【题型】解答题　【知识点】平面几何　【难度】easy
如图所示，三角形 $ABC$ 的边长都为 $6\text{cm}$，分别以 $A$、$B$、$C$ 三点为圆心，边长的一半为半径作弧，求阴影部分的周长．（$\pi$ 取 $3.14$）

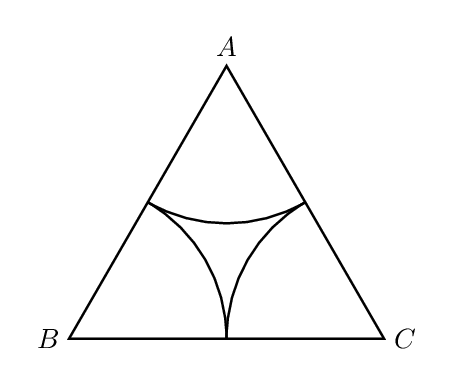
【解答】

\noindent \textbf{【答案】} $\boldsymbol{9.42\mathrm{cm}}$

\noindent \textbf{【知识点】} 圆的周长

\noindent \textbf{【分析】} 本题考查求不规则图形的周长，解题的关键是观察出图形中阴影部分的周长是以$3$为半径的圆的周长的一半．因为三角形$ABC$的边长都为$6\mathrm{cm}$，所以三角形$ABC$为等边三角形，根据图中阴影部分的位置知道，以$3$为半径的圆的周长的一半就是阴影部分的周长．

\noindent \textbf{【详解】} 解：由题意知：圆的半径是$3$，
通过观察图形可知：阴影部分的周长是以$3$为半径的圆的周长的一半，
$3.14\times 6\div 2=9.42\mathrm{cm}$，
答：阴影部分的周长是$9.42\mathrm{cm}$．